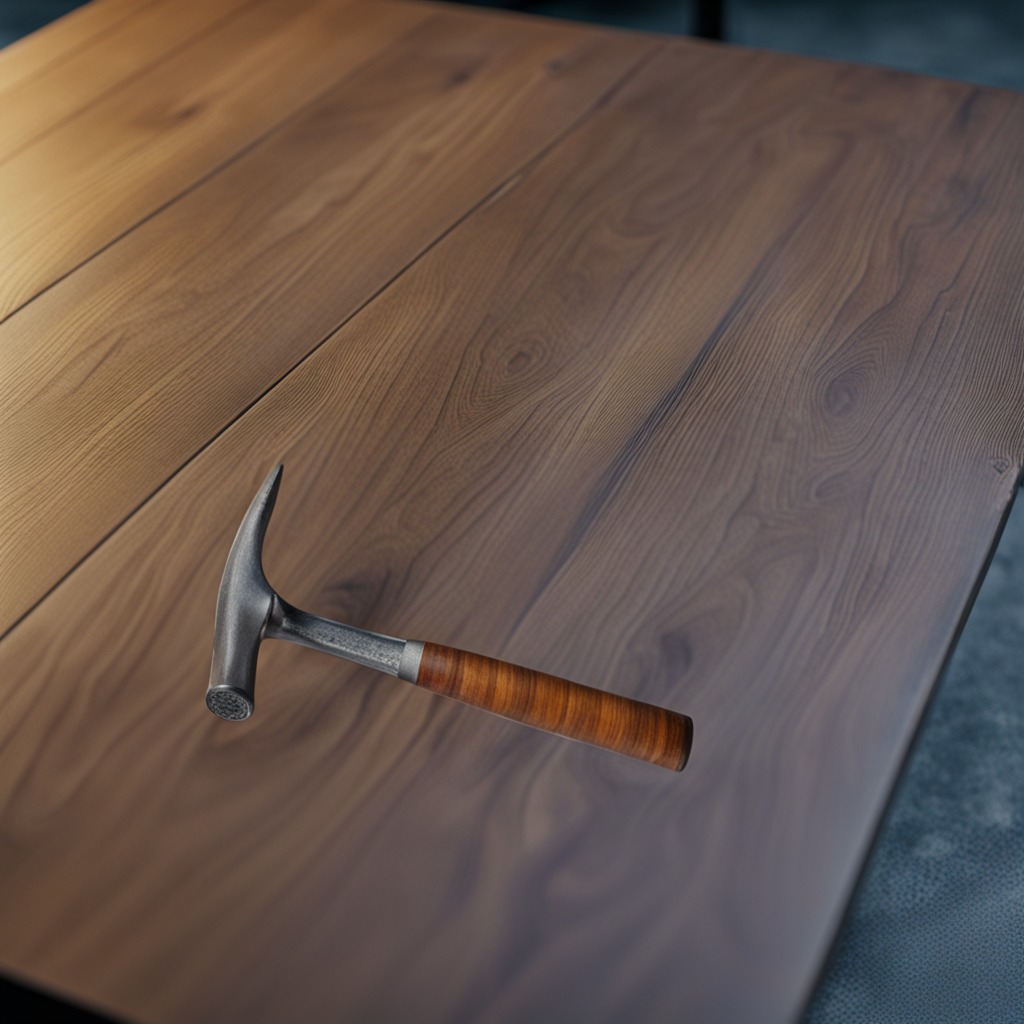
A hammer lies on the old table with faint burn marks in a small garage at twilight.